Aerial crown-view tile of a tropical tree (Barro Colorado Island, Panama), acquired 20250616:
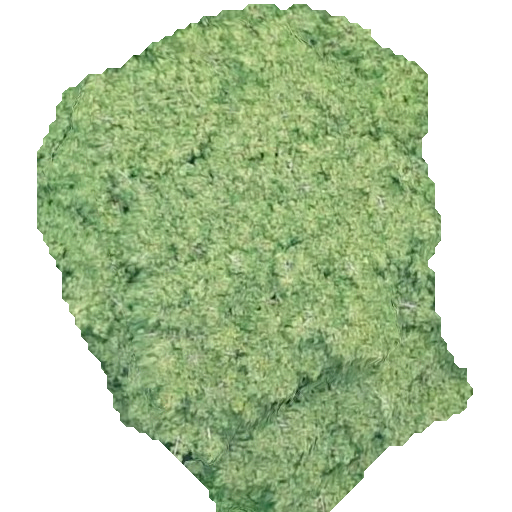
Species: Virola surinamensis
GBIF accepted scientific name: Virola surinamensis
Crown area: 236.51 m²